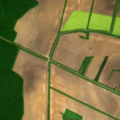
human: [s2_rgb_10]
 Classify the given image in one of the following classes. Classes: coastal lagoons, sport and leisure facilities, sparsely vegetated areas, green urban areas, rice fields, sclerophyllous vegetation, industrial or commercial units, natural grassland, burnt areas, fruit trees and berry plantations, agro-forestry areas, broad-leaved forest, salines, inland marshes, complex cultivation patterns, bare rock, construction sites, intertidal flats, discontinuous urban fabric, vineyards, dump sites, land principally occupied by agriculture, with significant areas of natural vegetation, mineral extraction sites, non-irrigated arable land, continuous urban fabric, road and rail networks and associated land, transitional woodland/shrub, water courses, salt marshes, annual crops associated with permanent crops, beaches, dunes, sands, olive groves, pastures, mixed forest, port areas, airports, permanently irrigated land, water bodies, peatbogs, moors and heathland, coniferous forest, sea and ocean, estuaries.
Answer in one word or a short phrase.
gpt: non-irrigated arable land, transitional woodland/shrub